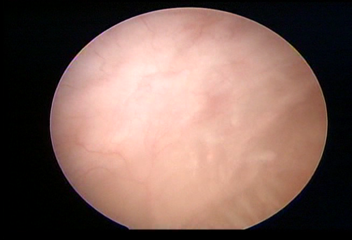
Modality: WLC
Class: Normal mucosa
Bladder cancer association: No